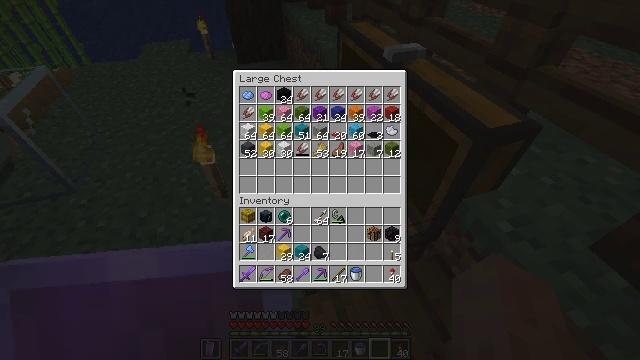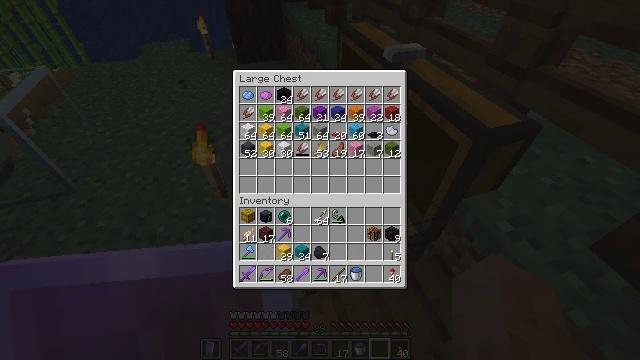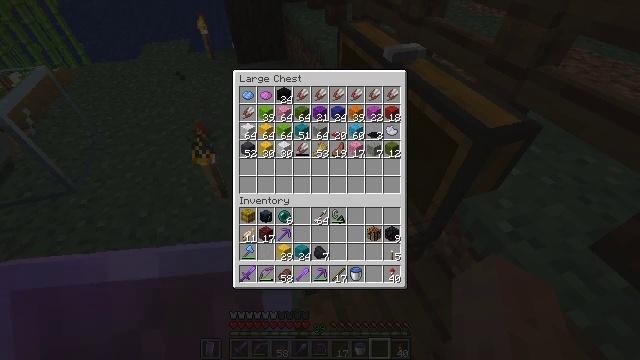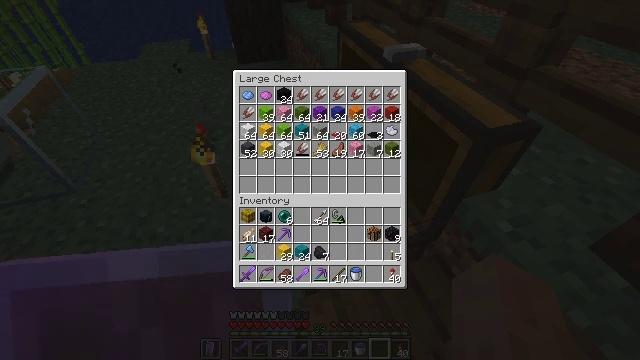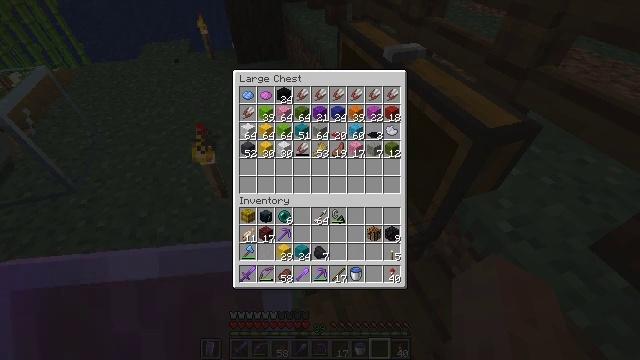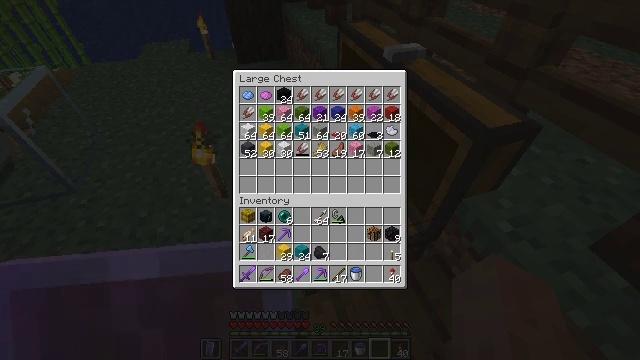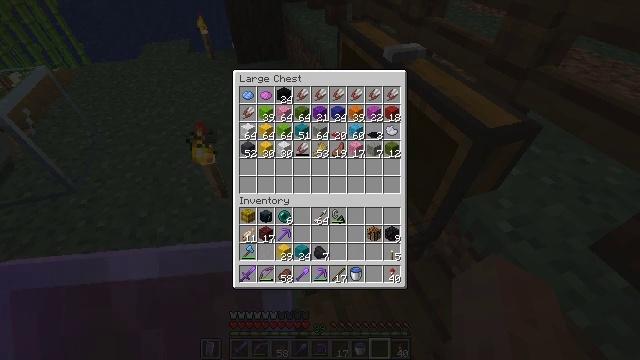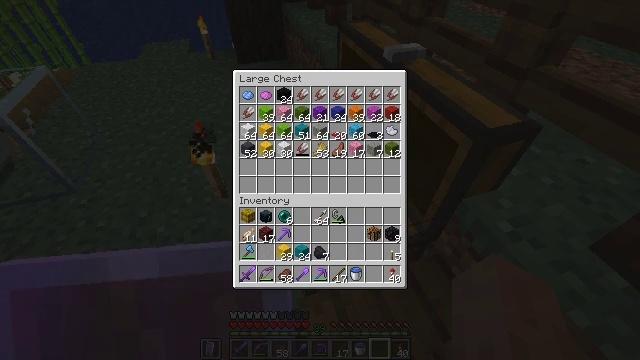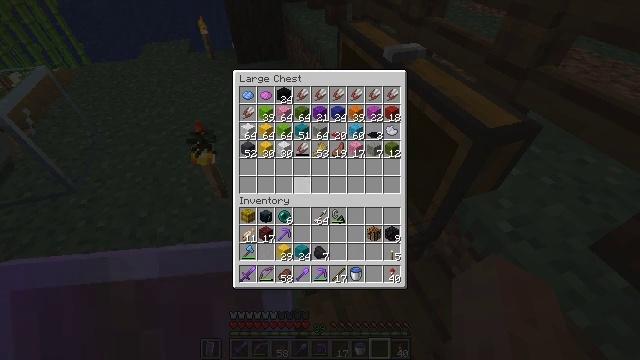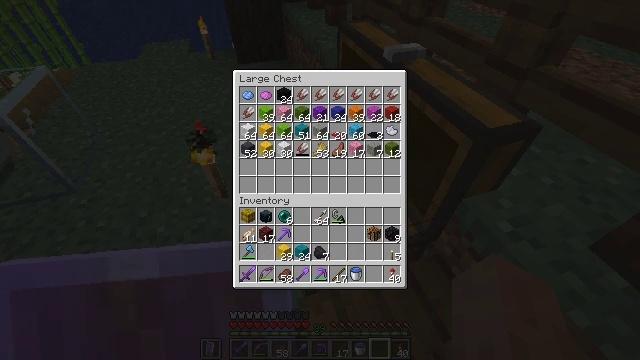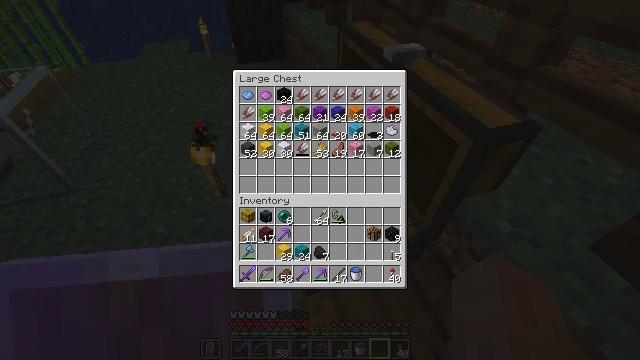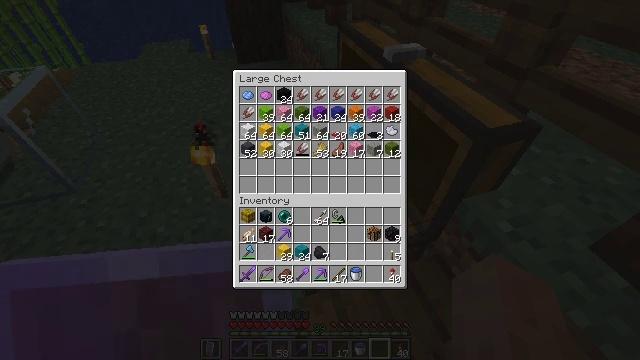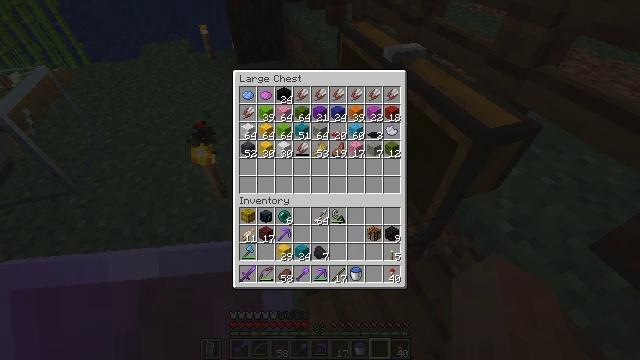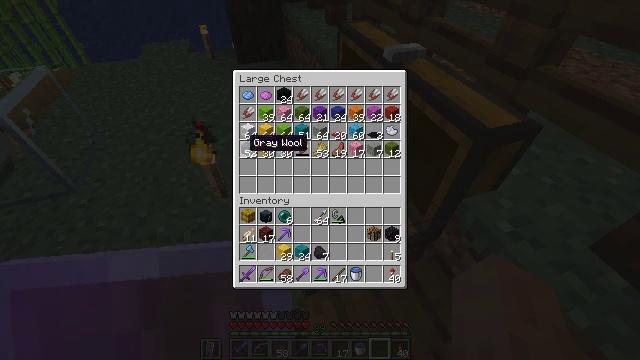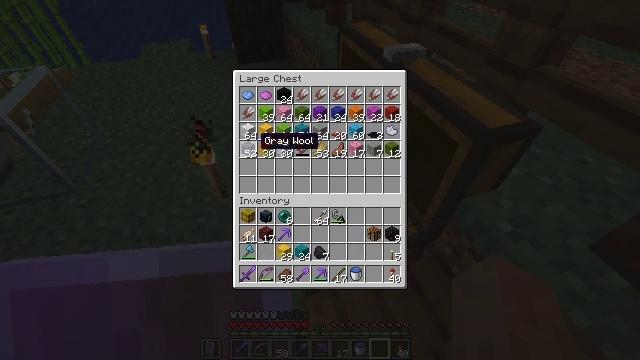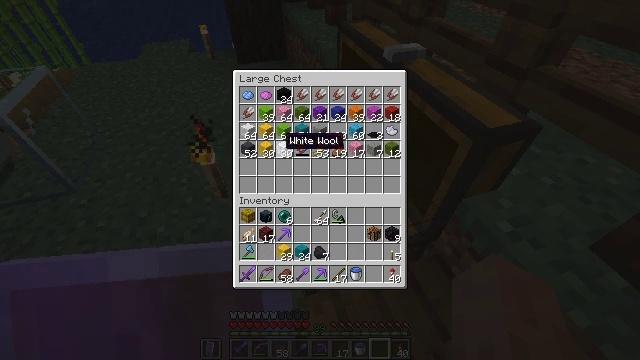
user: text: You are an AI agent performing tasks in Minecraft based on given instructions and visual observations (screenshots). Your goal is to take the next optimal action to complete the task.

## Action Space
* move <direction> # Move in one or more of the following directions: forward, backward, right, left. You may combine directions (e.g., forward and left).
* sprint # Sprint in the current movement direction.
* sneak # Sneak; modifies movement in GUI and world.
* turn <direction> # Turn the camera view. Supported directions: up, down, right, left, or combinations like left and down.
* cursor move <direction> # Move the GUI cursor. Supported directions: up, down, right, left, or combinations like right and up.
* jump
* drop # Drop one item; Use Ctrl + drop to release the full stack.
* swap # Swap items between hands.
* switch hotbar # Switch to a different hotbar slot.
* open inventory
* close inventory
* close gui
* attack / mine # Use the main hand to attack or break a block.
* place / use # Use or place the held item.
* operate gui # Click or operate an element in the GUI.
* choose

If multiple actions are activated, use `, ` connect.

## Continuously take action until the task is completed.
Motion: motion action
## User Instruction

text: craft item cyan carpet
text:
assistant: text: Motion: no_op
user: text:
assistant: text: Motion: no_op
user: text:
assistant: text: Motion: no_op
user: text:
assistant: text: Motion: no_op
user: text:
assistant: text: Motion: no_op
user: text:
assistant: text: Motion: no_op
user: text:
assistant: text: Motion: turn left
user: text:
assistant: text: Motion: turn left and up
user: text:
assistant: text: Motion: turn left and up
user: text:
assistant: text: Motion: no_op
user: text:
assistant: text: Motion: no_op
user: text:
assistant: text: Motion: no_op
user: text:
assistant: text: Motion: turn right
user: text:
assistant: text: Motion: turn right
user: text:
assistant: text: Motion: turn right
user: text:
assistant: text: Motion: turn right
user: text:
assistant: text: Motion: no_op
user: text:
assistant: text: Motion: no_op
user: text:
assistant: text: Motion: no_op
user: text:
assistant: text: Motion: no_op
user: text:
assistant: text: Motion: no_op
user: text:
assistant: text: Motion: turn right
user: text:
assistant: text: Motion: turn right
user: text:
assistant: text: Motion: no_op
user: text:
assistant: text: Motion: no_op
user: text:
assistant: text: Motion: turn right and down
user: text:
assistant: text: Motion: turn right
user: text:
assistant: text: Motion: turn right
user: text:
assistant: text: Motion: no_op
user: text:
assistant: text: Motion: no_op